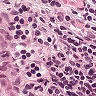
Metastatic tissue present: yes